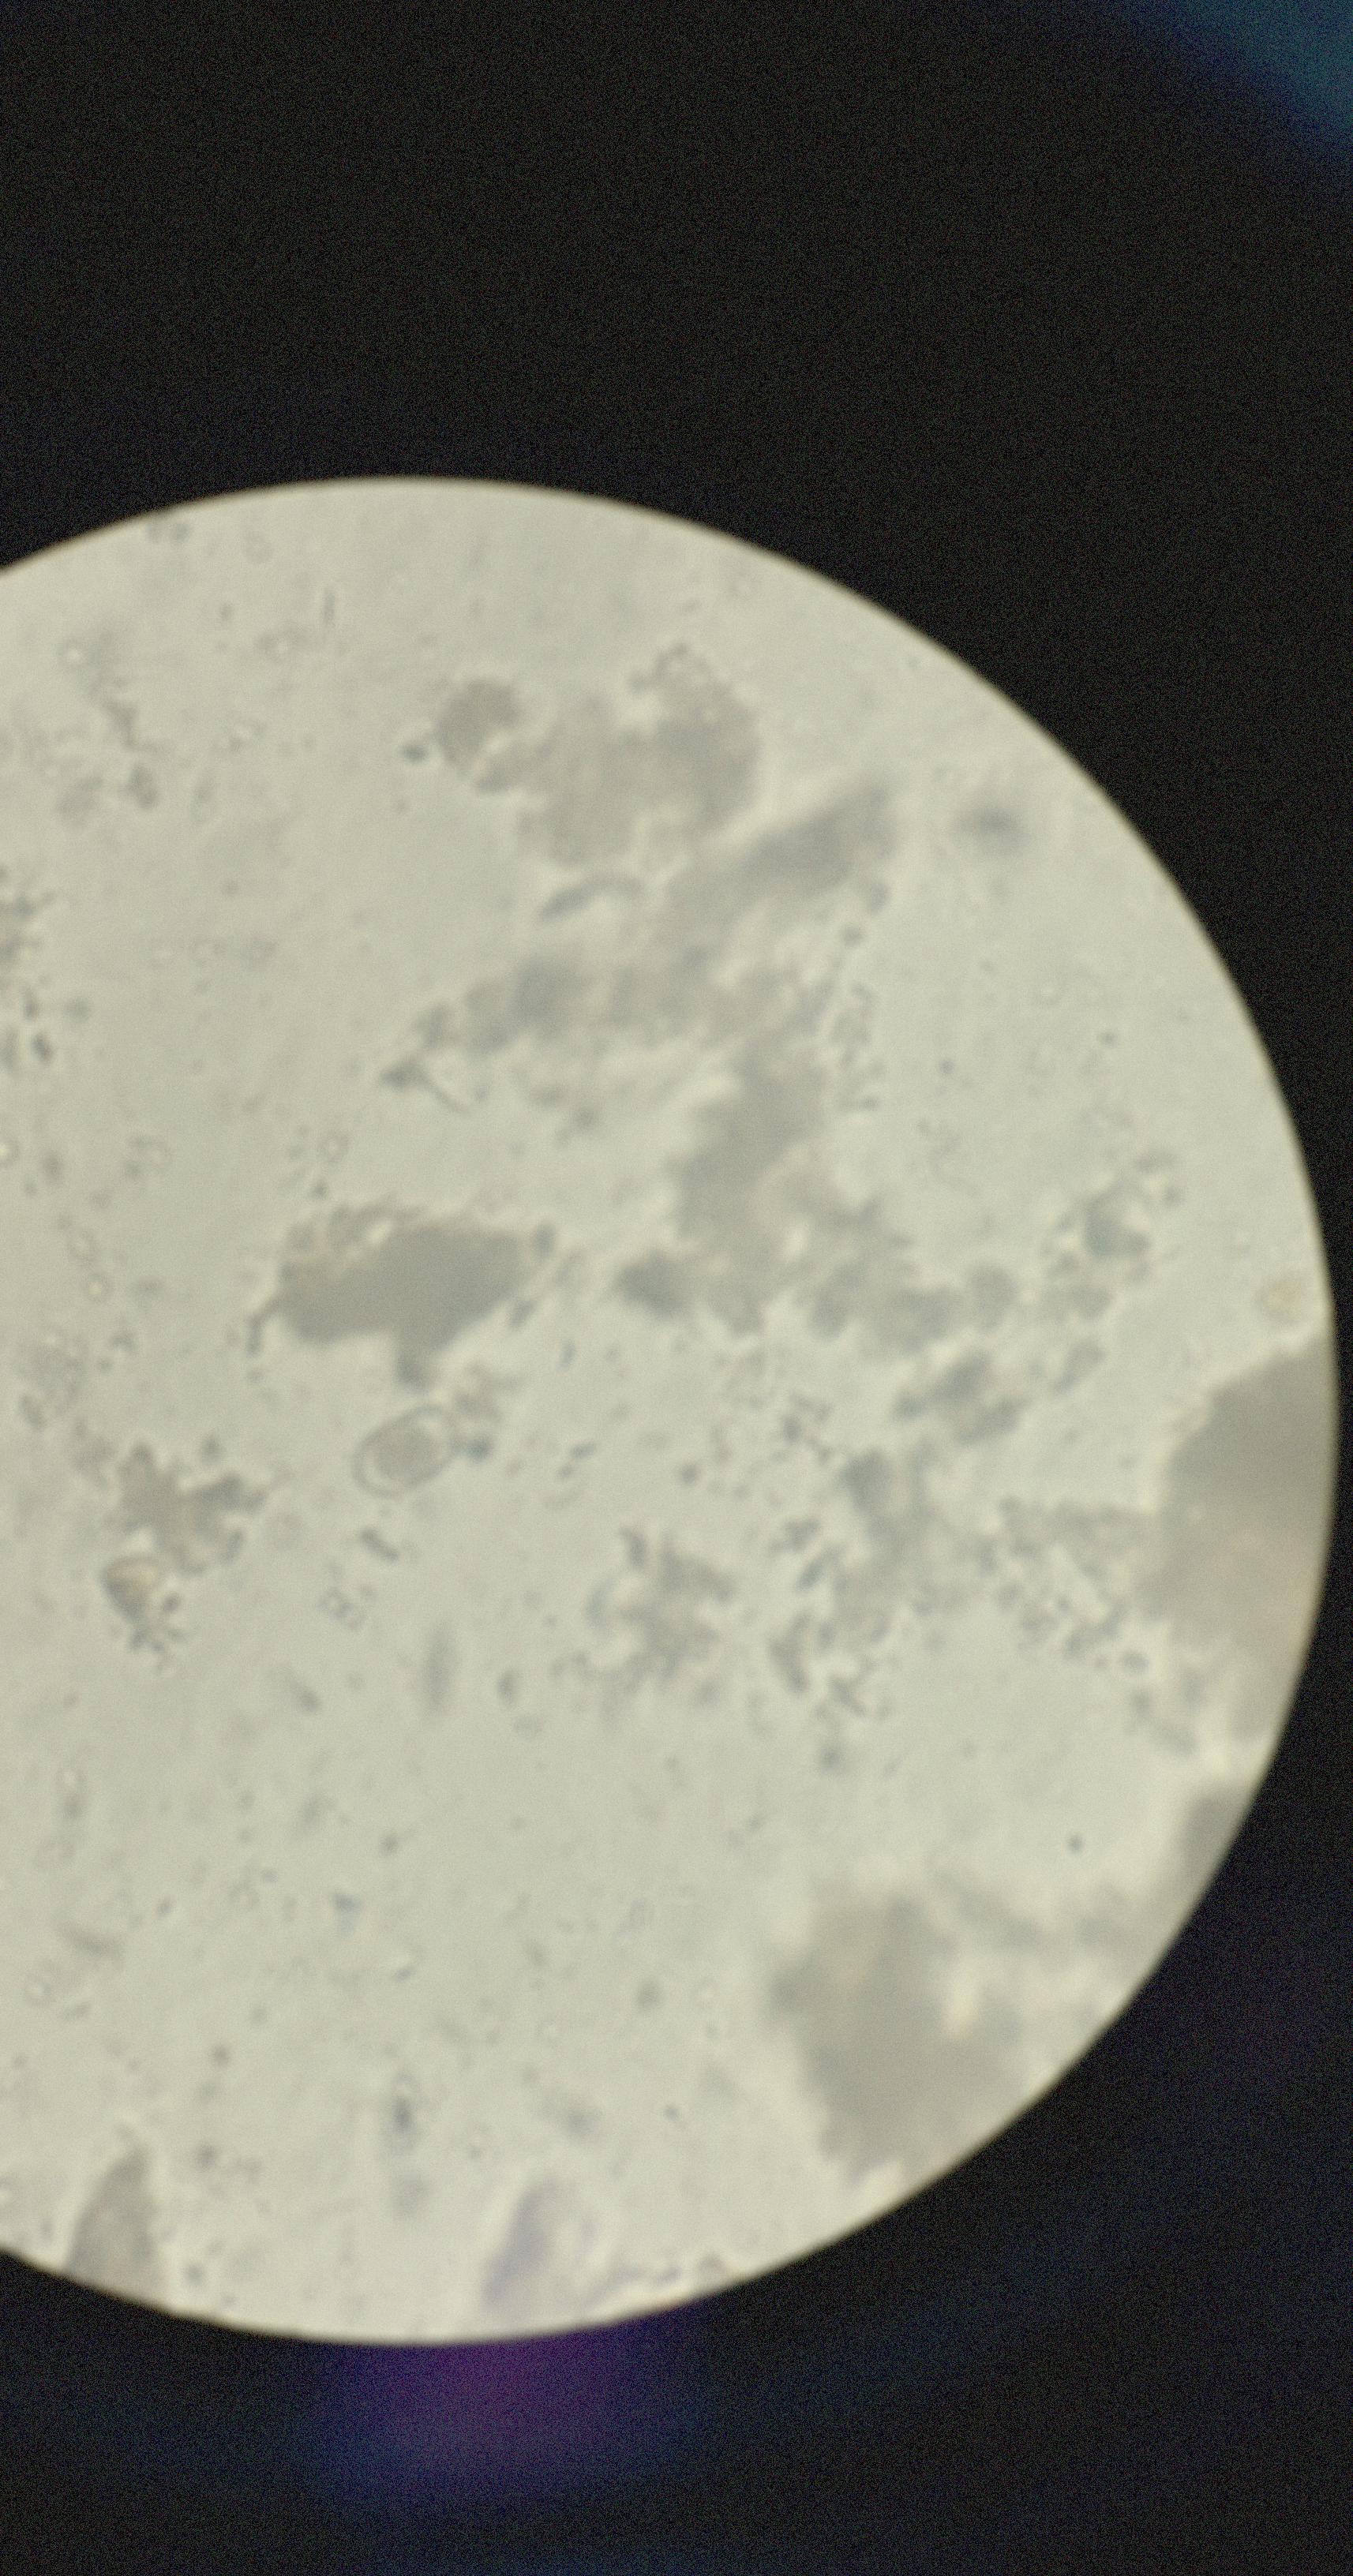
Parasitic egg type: Capillaria philippinensis